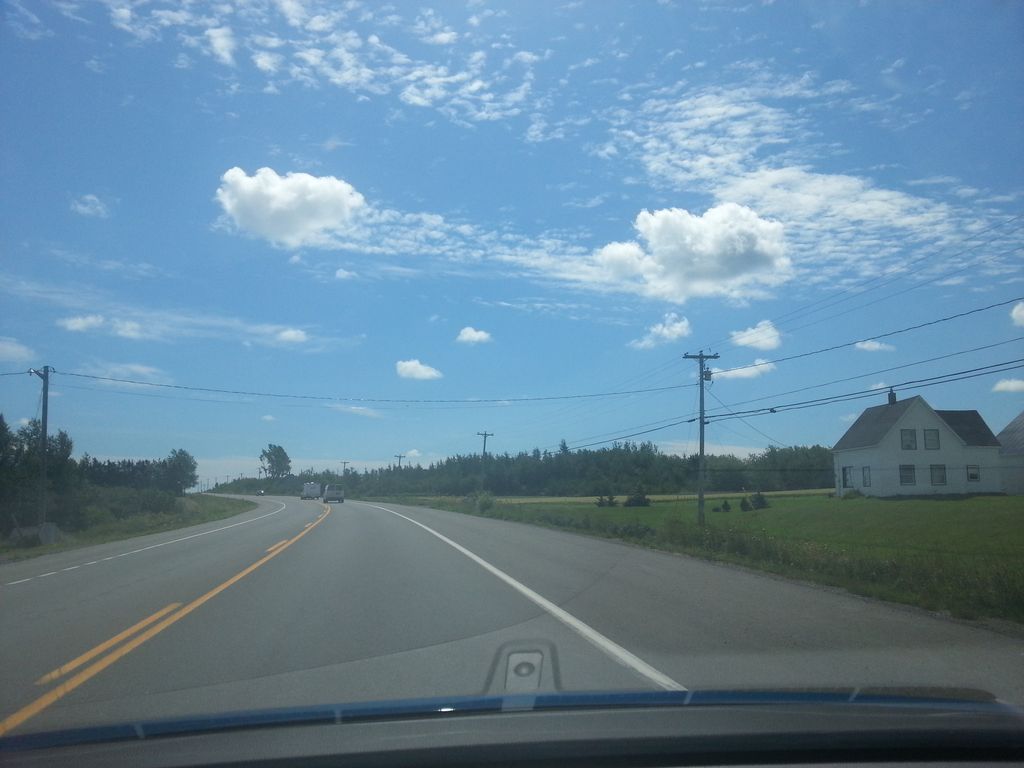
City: charlottetown